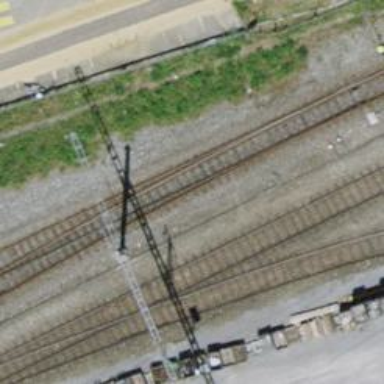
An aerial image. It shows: Railway switch.